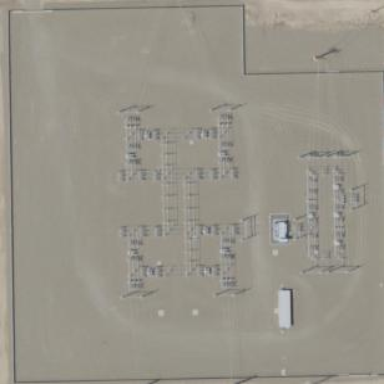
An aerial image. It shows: Power substation.